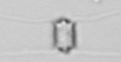
Label: Chaetoceros_didymus